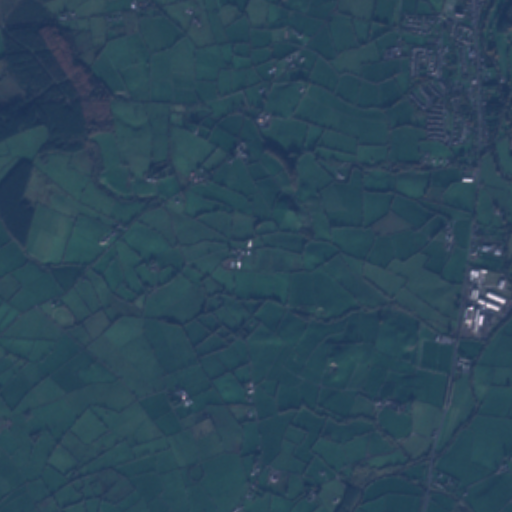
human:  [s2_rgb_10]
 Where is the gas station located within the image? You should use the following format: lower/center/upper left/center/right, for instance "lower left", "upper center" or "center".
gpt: The gas station is located in the upper right of the image.
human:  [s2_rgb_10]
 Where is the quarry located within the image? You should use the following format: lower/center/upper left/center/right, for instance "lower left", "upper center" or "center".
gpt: The quarry is located in the lower center of the image.
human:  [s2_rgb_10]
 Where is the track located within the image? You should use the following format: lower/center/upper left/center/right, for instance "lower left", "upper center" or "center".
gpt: The track is located in the center left of the image.
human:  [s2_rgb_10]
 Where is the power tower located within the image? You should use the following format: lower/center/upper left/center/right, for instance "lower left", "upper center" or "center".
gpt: There is no power tower in the image.